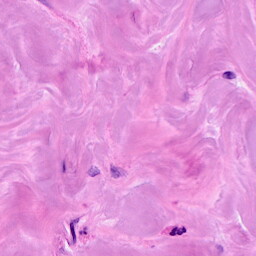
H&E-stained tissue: Breast